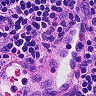
Metastatic tissue present: no